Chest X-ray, PA view. Patient: 57 years old, sex F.
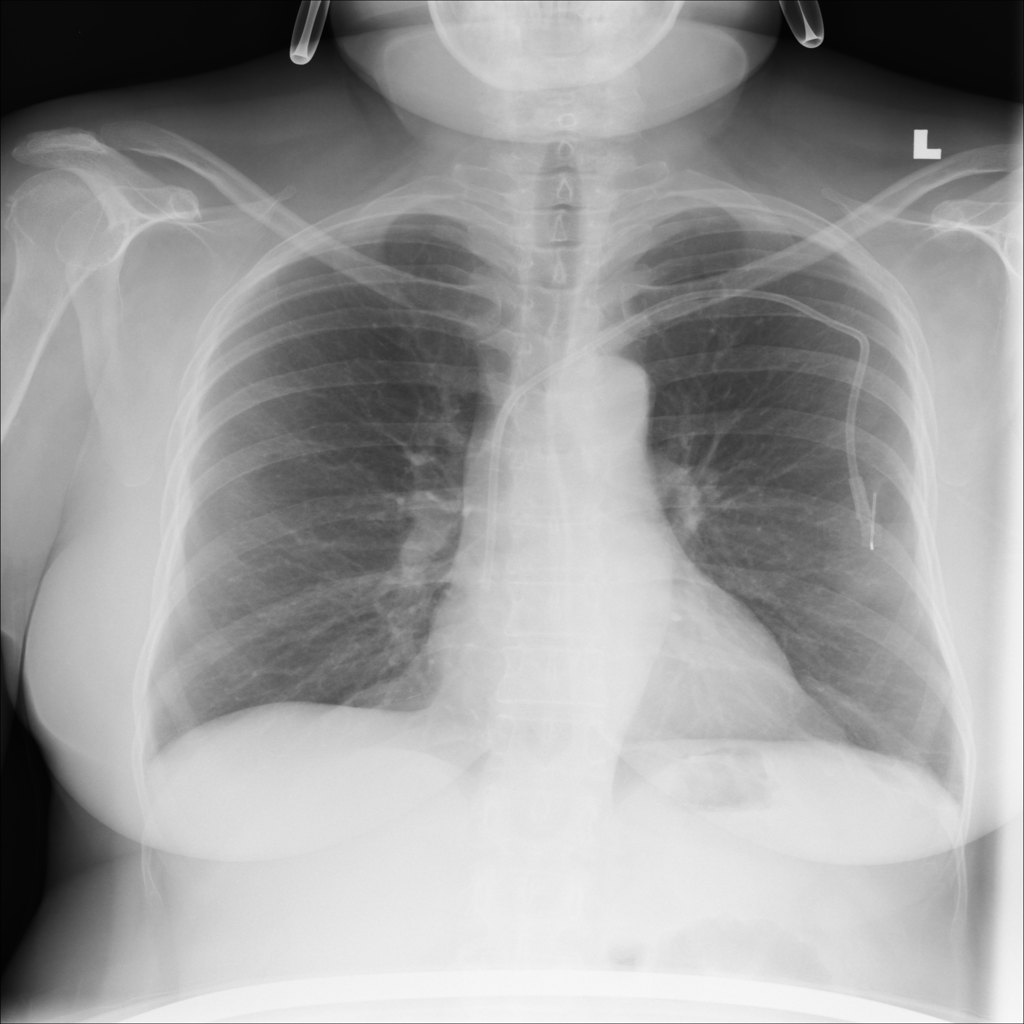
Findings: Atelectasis